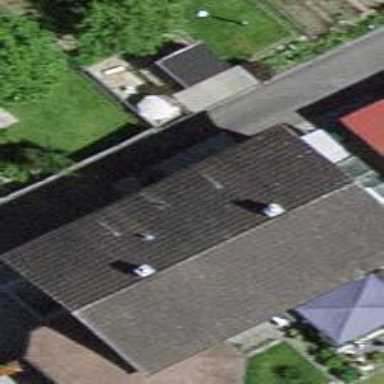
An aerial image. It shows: Terrace building.